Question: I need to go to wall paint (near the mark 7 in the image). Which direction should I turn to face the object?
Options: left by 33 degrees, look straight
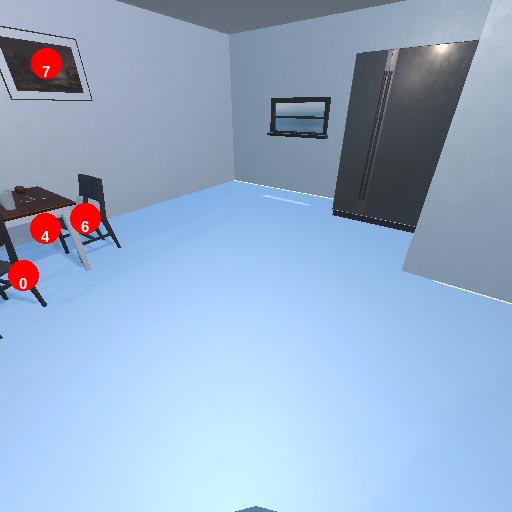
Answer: left by 33 degrees